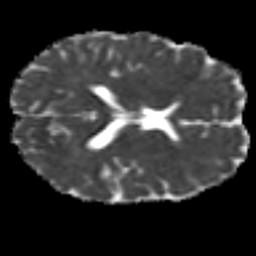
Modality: MD
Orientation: axial
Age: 24
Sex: male
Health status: healthy
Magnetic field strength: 3 T
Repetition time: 7 s
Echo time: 0.0926 s